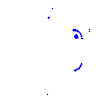
Particle: kaon